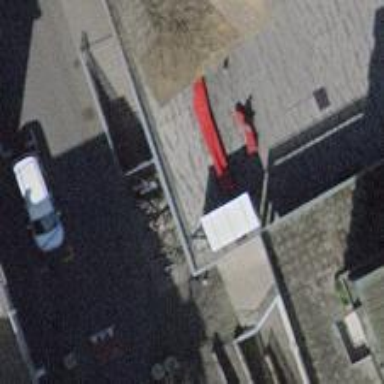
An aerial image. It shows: Parking entrance.